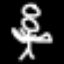
Label: angel